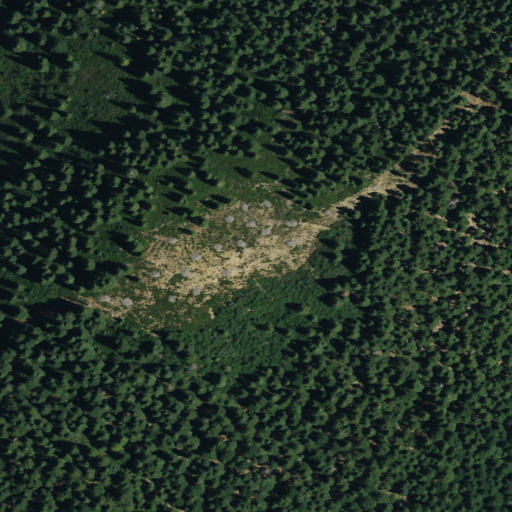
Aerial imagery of mountain in California named Brushy Butte containing evergreen forest and shrub